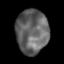
Tissue: lung
Cell type: T cells
Senescence score: 0.1413
Nuclear area (px): 1395
Mean DAPI intensity: 99.713